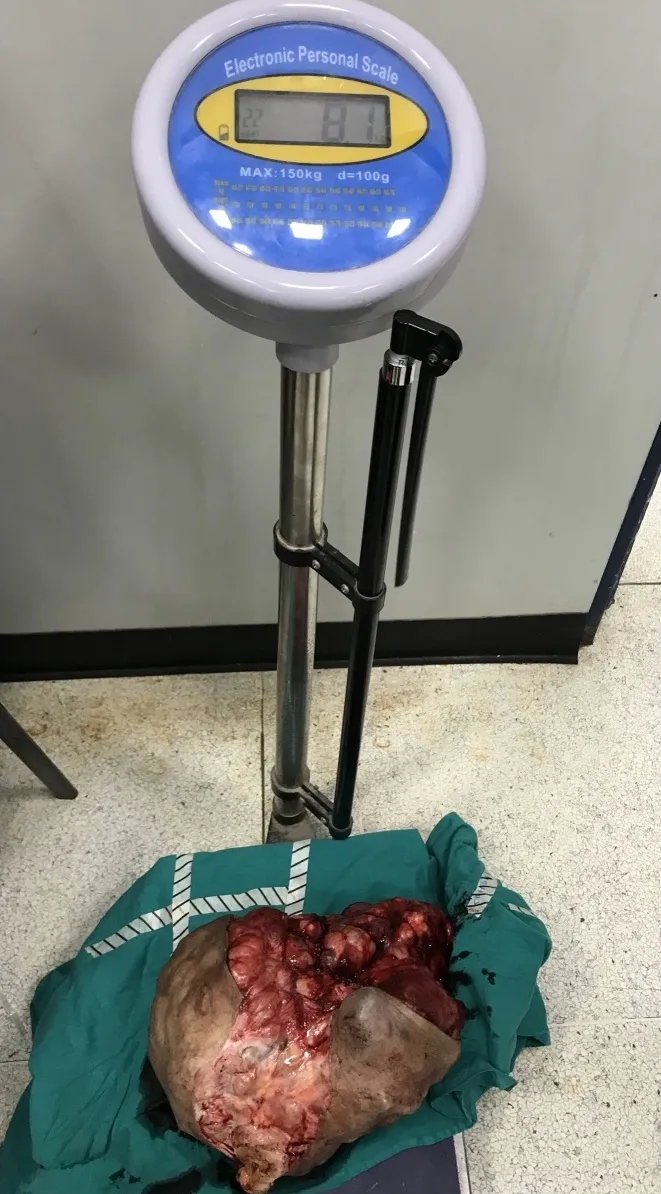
Postoperative specimen.
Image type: radiology (x_ray)